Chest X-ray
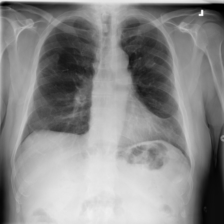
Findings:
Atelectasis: negative
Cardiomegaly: negative
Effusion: negative
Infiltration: negative
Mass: negative
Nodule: negative
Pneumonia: negative
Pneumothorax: negative
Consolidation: negative
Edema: negative
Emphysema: negative
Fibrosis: negative
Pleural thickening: negative
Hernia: negative